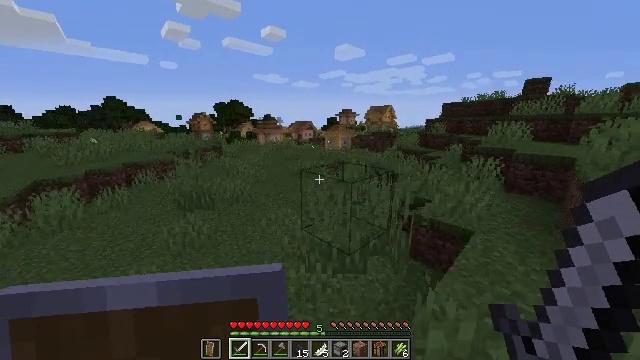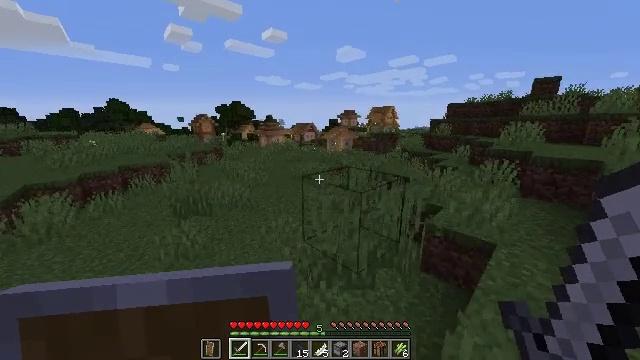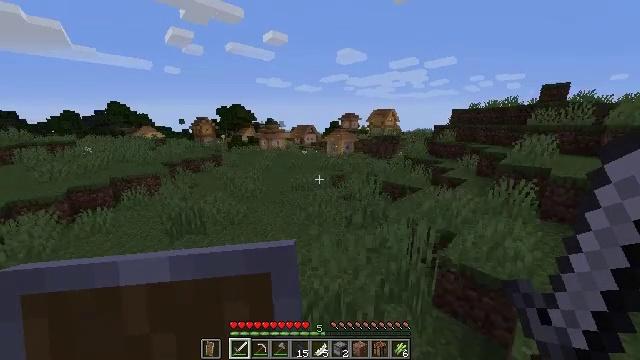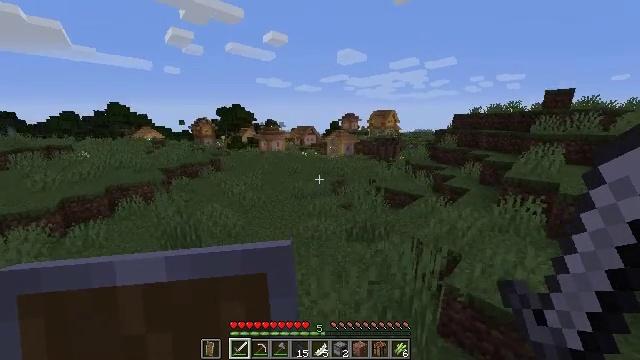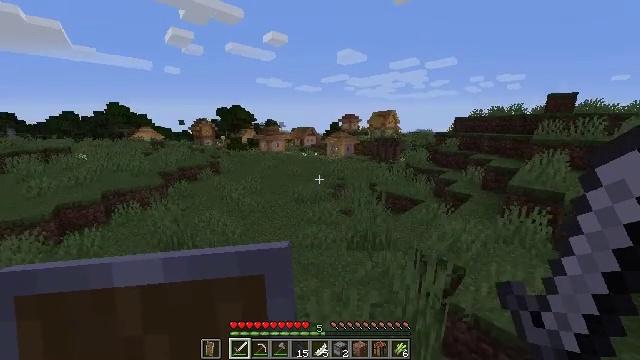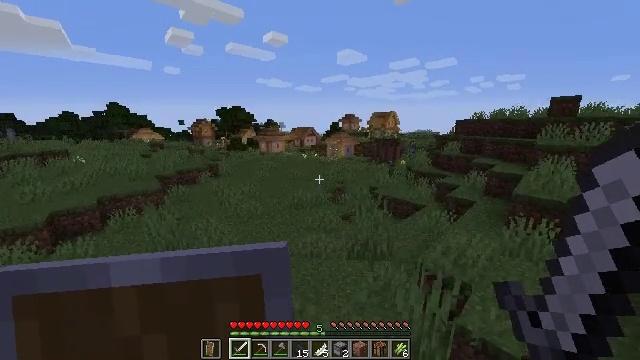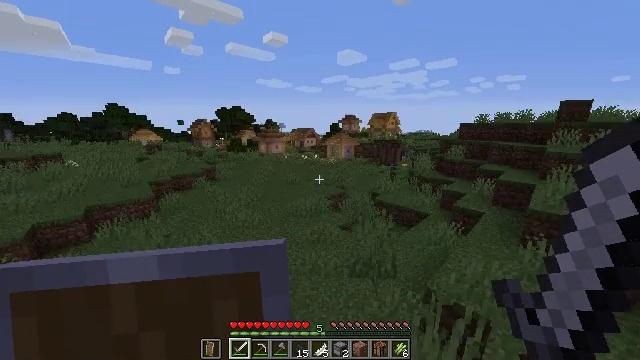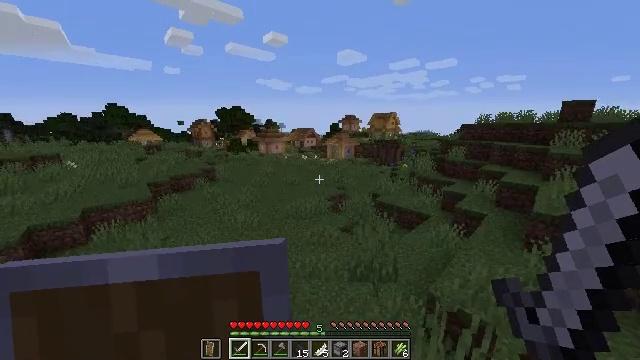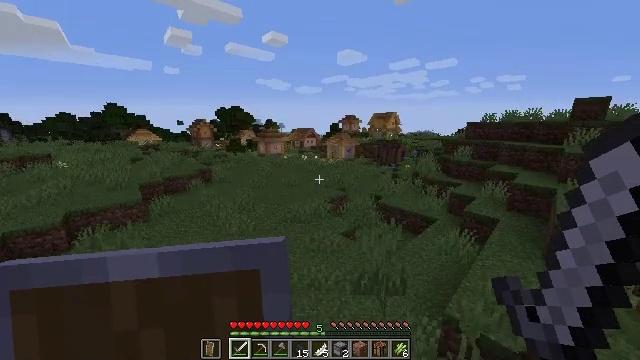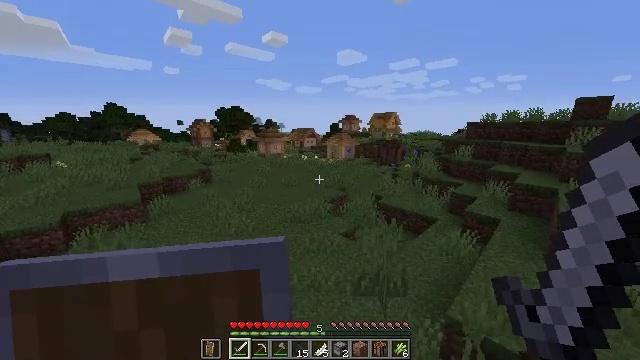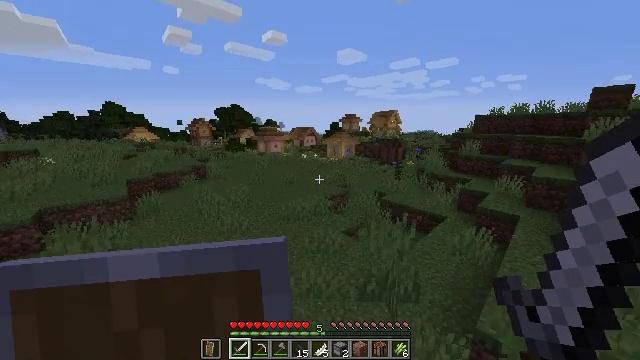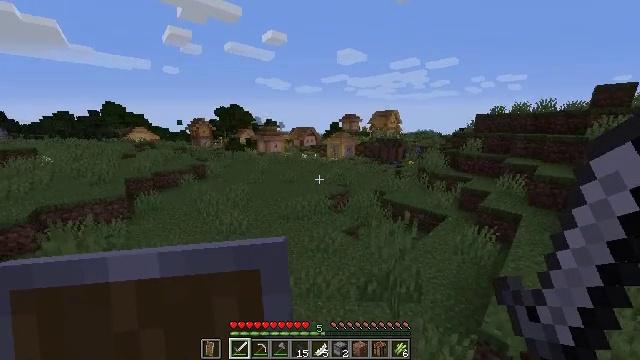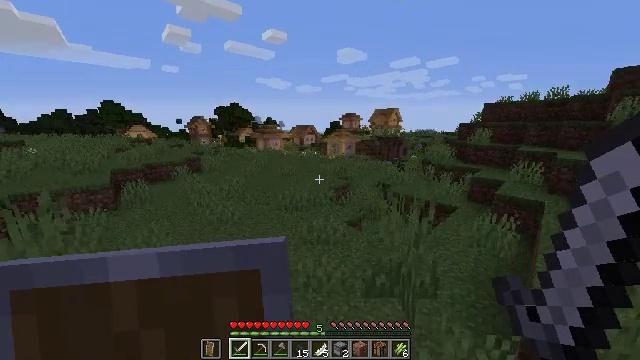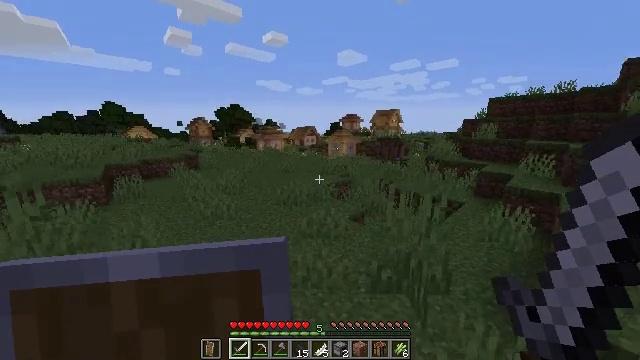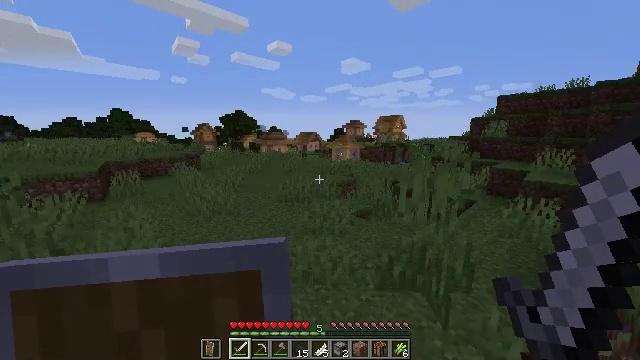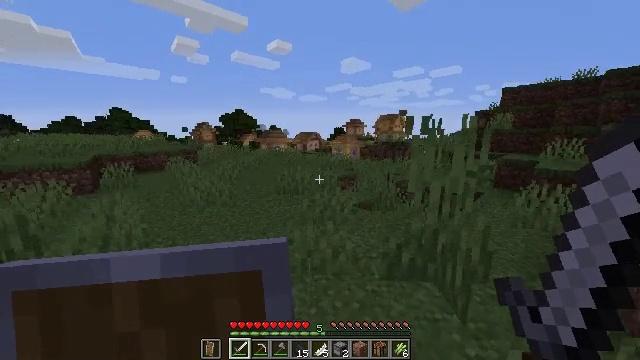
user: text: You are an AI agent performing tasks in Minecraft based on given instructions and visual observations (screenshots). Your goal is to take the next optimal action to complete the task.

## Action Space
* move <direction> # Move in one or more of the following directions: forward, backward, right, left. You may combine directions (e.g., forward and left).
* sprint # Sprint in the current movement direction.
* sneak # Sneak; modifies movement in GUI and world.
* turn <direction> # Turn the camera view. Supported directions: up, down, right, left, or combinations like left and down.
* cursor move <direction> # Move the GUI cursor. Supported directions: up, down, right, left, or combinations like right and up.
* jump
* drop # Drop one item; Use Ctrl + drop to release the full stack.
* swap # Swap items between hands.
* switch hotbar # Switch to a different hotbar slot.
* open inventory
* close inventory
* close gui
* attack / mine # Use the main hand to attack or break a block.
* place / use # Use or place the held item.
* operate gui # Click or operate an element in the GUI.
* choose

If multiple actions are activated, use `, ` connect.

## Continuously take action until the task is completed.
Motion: motion action
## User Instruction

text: Harvest wheat from the field.
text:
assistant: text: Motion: move forward, sprint
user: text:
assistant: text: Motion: move forward, sprint, jump
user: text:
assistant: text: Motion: move forward, sprint, jump
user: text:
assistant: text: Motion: move forward, sprint, jump
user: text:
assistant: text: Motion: move forward, sprint, jump
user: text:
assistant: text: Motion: move forward, sprint, jump
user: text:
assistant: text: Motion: move forward, sprint, jump
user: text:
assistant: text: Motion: move forward, sprint, jump
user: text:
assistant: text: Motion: move forward, sprint, jump
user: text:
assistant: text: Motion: move forward, sprint, jump
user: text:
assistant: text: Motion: move forward, sprint, jump
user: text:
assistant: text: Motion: move forward, sprint, jump
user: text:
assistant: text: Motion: move forward, sprint, jump
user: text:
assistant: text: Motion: move forward, sprint, turn up, jump
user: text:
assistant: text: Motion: move forward, sprint, jump
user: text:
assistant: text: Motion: move forward, sprint, jump
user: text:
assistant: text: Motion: move forward, sprint, jump
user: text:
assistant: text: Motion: move forward, sprint, jump
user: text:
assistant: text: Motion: move forward, sprint, jump
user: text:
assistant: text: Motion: move forward, sprint, jump
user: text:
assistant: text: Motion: move forward and move left, sprint, jump
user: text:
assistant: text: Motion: move forward and move left, sprint, jump
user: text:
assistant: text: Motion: move forward and move left, sprint, jump
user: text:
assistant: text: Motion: move forward and move left, sprint, jump
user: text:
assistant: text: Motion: move forward and move left, sprint, jump
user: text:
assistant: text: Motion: move forward and move left, sprint, jump
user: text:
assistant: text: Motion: move forward and move left, sprint, jump
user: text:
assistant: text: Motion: move forward and move left, sprint, jump
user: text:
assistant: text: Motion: move forward and move left, sprint, jump
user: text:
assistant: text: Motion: move forward and move left, sprint, jump